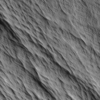
Label: not_dusty